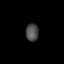
Tissue: skin
Cell type: Fibroblasts
Senescence score: 0.7428
Nuclear area (px): 220
Mean DAPI intensity: 76.655